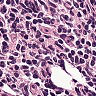
Metastatic tissue present: no